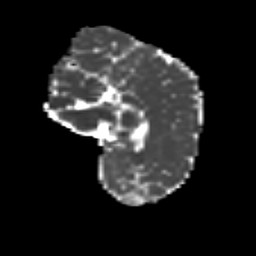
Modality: MD
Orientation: sagittal
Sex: female
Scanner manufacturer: siemens
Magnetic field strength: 3 T
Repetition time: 5 s
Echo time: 0.071 s